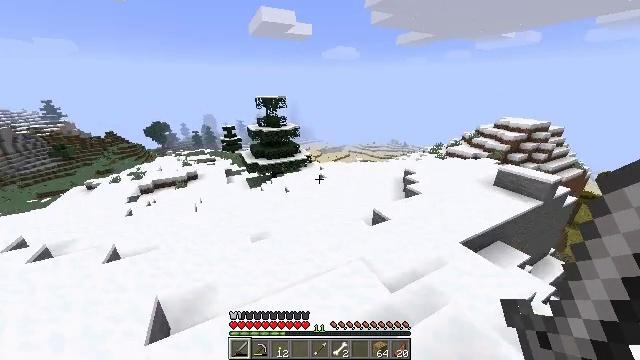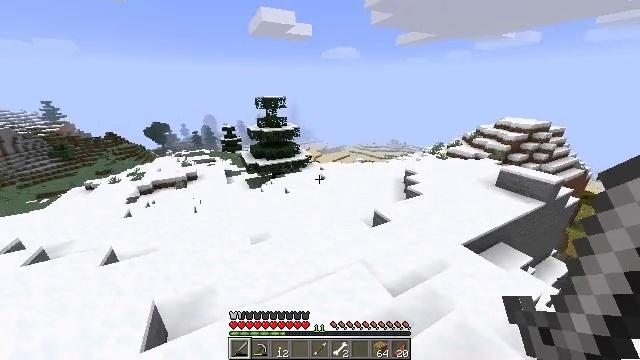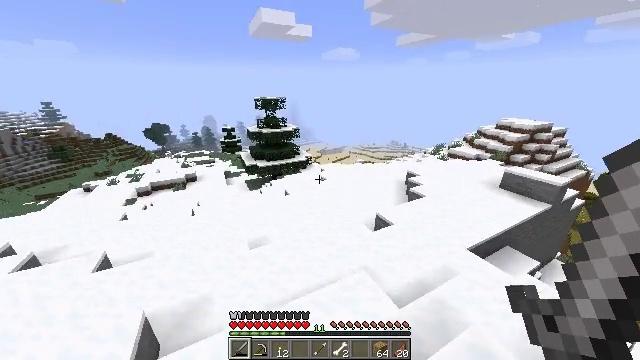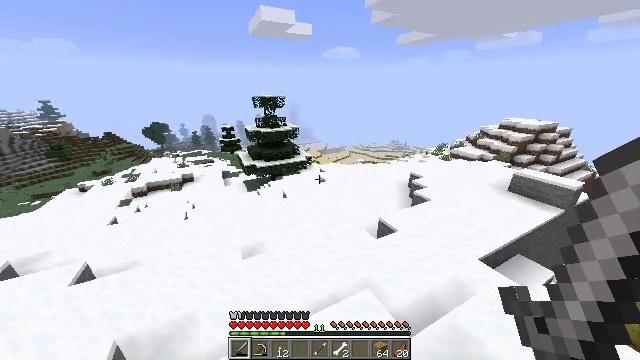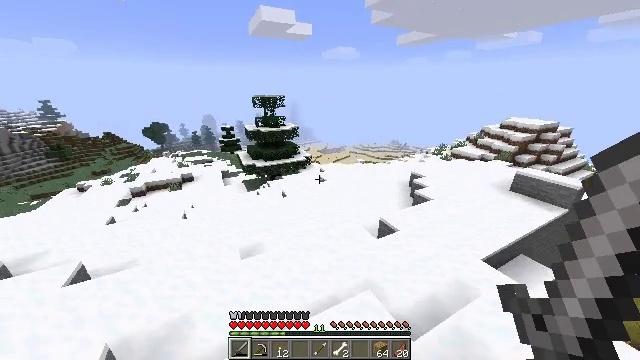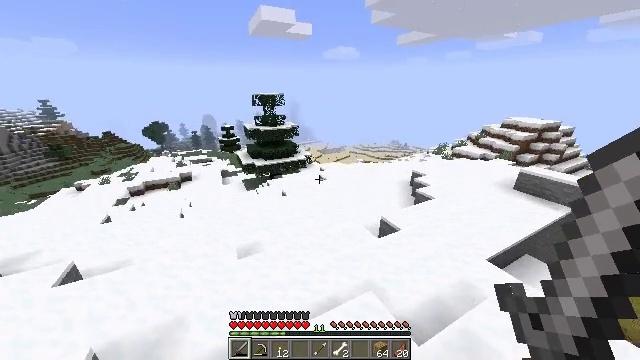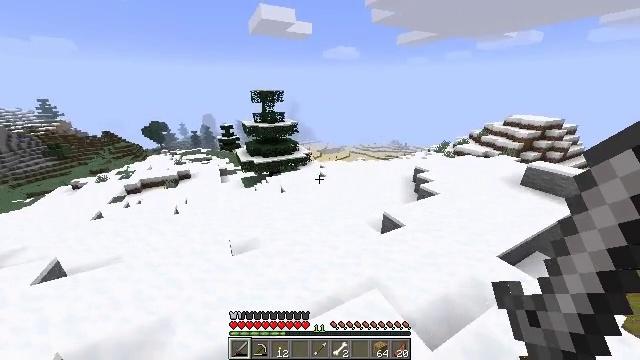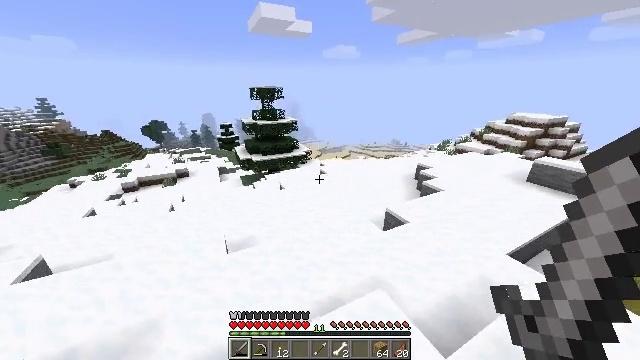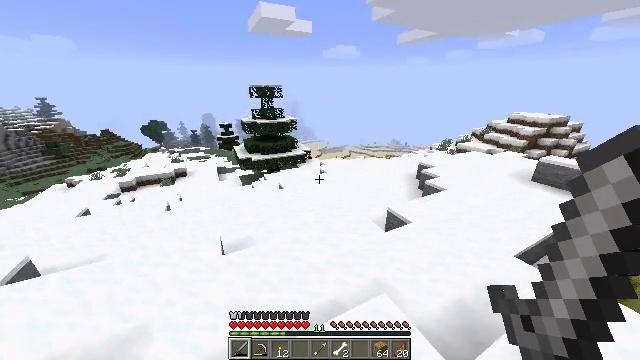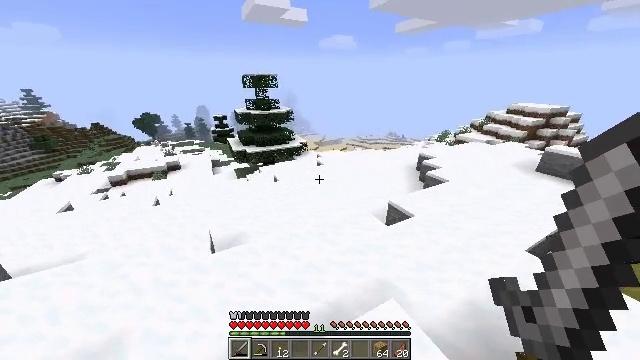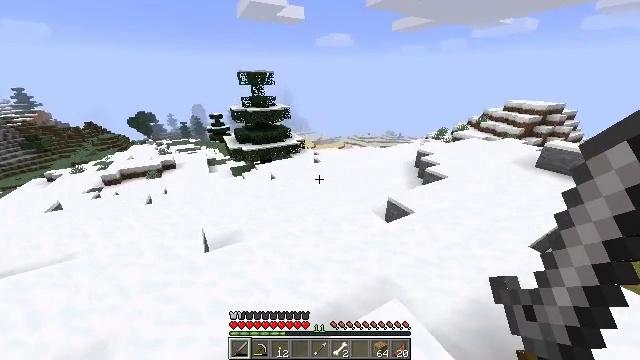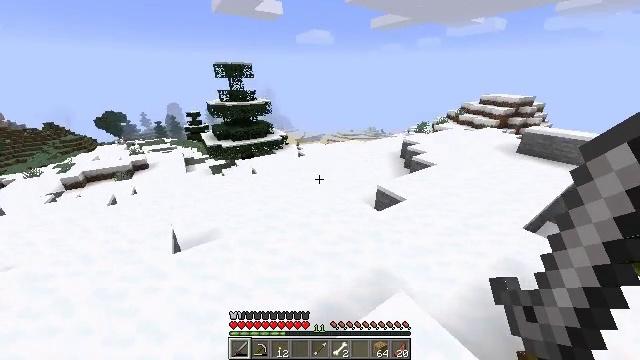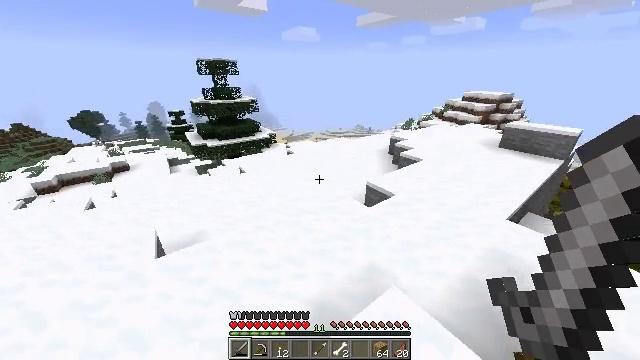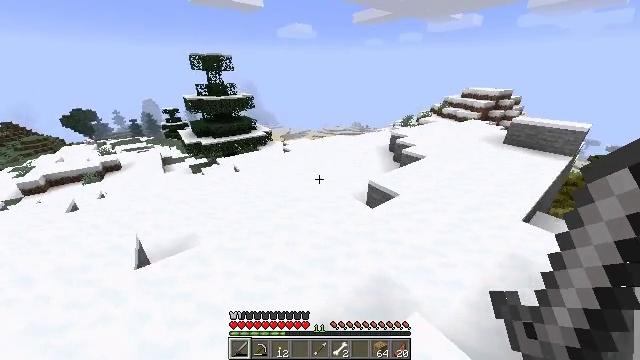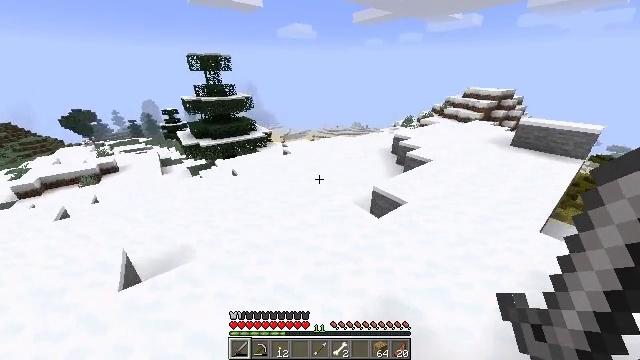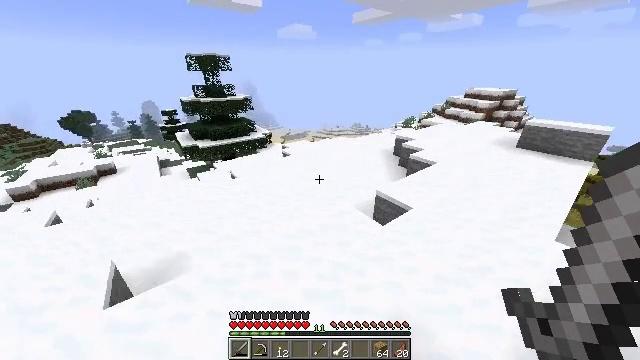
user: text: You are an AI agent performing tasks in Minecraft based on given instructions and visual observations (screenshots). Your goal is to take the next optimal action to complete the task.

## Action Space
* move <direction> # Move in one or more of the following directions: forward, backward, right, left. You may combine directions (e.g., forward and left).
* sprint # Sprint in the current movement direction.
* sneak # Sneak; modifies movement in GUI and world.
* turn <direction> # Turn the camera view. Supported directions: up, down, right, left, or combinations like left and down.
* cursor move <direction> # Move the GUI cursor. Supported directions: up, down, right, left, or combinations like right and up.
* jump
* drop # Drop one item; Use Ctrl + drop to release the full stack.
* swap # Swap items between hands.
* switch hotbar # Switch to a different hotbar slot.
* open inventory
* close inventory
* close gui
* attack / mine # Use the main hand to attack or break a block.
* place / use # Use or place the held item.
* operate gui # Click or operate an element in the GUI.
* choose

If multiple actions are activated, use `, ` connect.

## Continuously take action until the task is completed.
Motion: motion action
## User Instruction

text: Craft cooked mutton using raw mutton and a heat source.
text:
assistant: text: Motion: move forward, sprint
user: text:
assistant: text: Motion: move forward, sprint
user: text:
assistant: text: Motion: move forward, sprint
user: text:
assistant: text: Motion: move forward, sprint
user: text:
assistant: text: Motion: move forward, sprint
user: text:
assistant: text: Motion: move forward, sprint
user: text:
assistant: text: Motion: move forward, sprint
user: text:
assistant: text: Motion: move forward, sprint
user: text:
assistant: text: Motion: move forward, sprint, turn down
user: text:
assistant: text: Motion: move forward, sprint
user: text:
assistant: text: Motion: move forward, sprint, turn right
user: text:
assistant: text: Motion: move forward, sprint, turn right
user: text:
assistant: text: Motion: move forward, sprint
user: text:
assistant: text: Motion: move forward, sprint
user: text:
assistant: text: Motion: move forward, sprint
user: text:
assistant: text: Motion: move forward, sprint
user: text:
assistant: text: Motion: move forward, sprint
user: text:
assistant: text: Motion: move forward, sprint
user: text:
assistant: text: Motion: move forward, sprint
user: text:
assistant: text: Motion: move forward, sprint, turn left
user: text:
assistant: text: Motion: move forward, sprint
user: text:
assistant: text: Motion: move forward, sprint
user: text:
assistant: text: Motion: move forward, sprint, turn right
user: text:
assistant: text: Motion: move forward, sprint
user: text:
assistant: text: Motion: move forward, sprint
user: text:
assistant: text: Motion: move forward, sprint
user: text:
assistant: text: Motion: move forward, sprint
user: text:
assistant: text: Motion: move forward, sprint
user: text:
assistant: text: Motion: move forward, sprint
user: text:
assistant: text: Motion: move forward, sprint